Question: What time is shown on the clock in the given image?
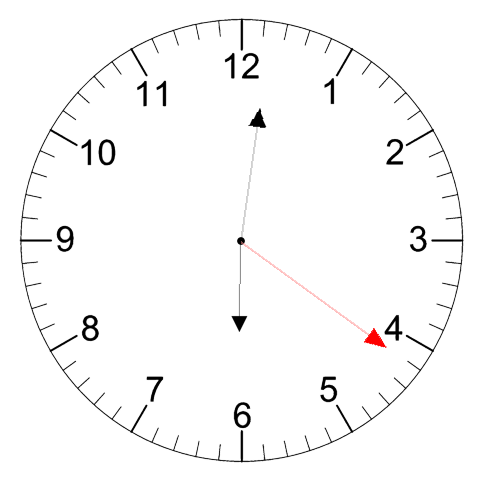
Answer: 06:01:21